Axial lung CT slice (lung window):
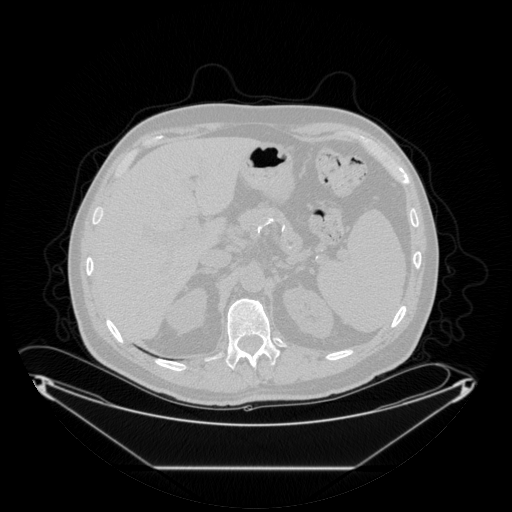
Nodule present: no